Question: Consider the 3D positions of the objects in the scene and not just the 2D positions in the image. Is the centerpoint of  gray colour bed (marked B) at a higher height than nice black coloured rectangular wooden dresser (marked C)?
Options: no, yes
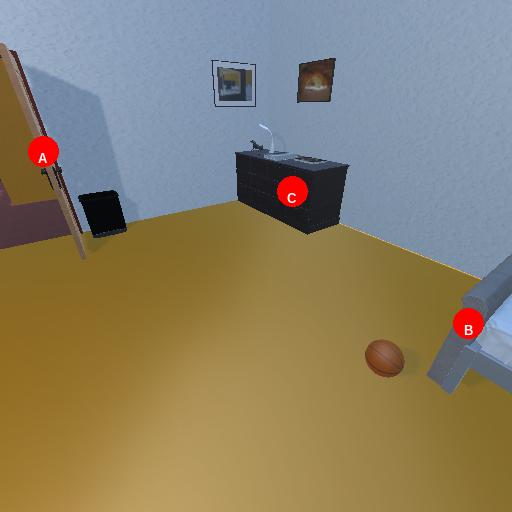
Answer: no